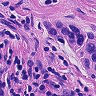
Metastatic tissue present: yes